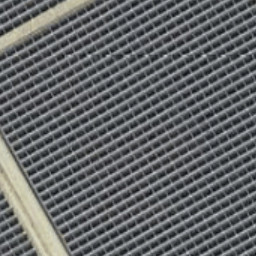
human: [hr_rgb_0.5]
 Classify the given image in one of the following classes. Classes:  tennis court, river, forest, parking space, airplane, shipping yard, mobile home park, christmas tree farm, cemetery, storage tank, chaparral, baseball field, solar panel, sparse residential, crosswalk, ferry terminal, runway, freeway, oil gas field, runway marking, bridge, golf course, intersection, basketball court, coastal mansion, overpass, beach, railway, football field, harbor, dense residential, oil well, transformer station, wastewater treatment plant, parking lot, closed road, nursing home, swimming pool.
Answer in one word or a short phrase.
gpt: solar panel